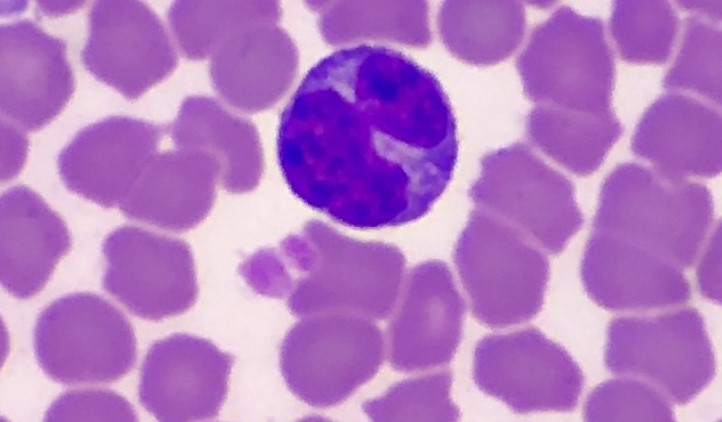
White blood cell type: Basophil